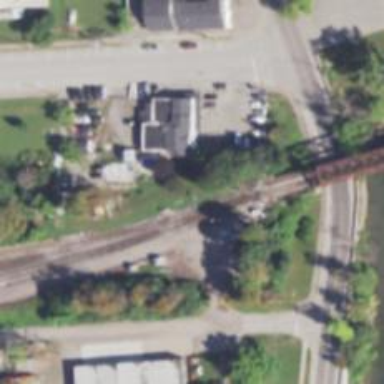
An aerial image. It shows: Junction on the railway.